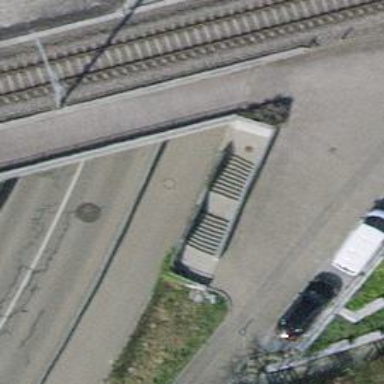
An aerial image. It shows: Road with steps.